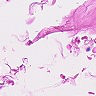
Metastatic tissue present: no